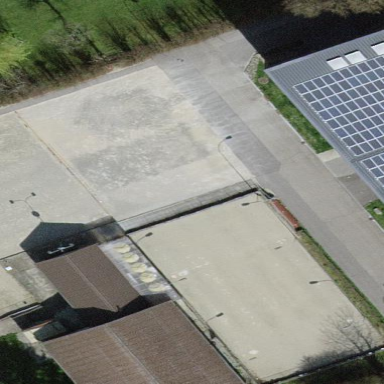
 providing venue for this traditional French game."